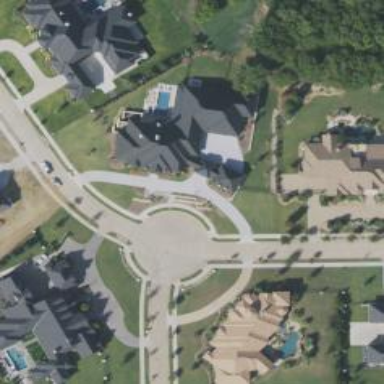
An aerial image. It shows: Circular turning circle on the road.